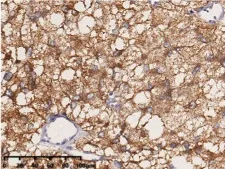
Histopathological examination shows the pulmonary nodules were metastatic pheochromocytoma. Synaptophysin immunostaining is diffuse strong positive in the tumor cells.
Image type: pathology (immunostaining)